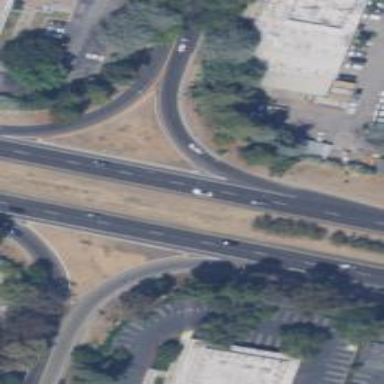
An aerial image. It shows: Asphalt trunk link road.